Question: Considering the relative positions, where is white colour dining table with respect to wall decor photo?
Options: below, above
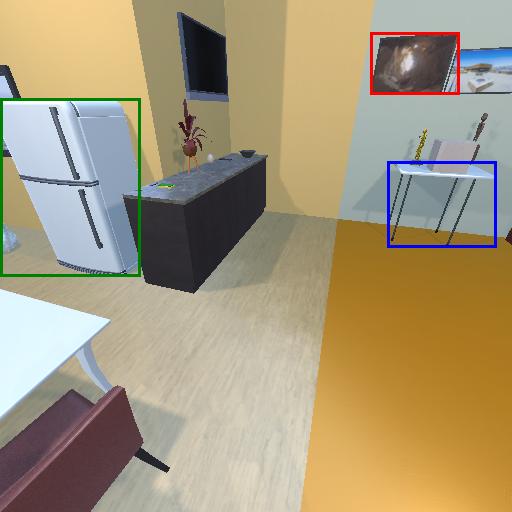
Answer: below